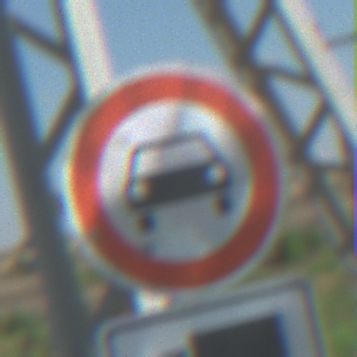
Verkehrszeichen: VerbotKraftwagen
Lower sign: MehrspurigeFahrzeugeFrei3
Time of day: MorningAfternoon
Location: Outdoor (Special)
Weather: Clear
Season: NotSpecified
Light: Natural